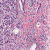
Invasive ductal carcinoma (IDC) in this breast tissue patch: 1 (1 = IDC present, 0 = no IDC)